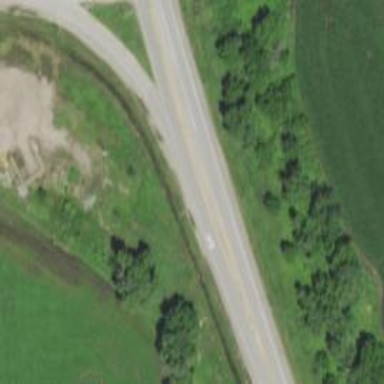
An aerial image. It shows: Trunk highway.